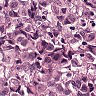
Metastatic tissue present: yes